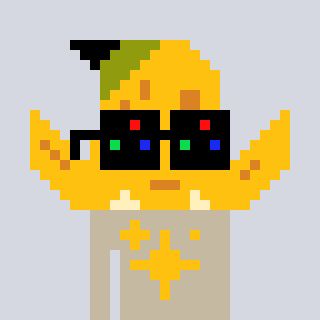
a pixel art character with square black sunglasses, a banana-shaped head and a bege-colored body on a cool background